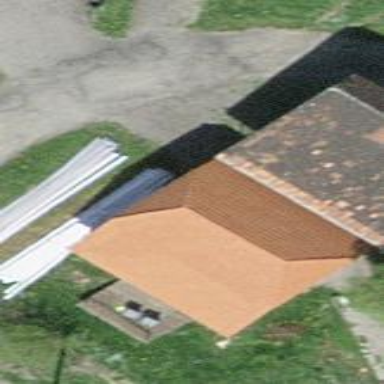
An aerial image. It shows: Rural barn.